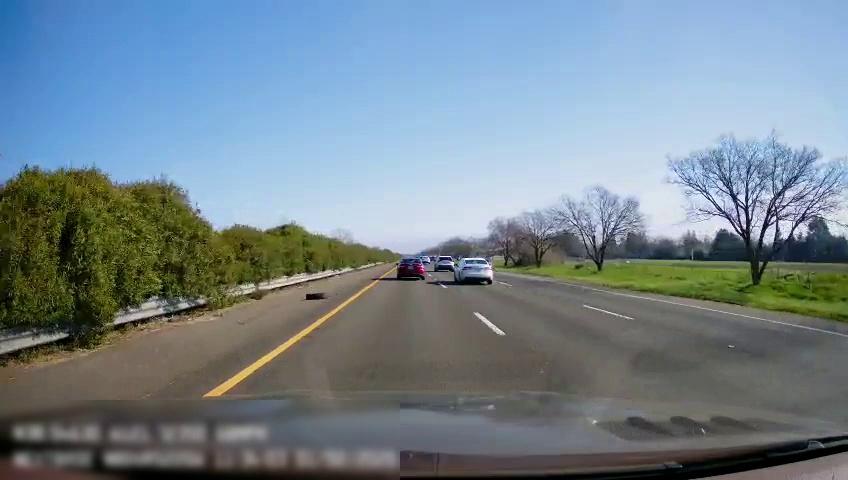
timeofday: Day
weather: Sunny
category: Drivable Space
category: Vehicles | Car
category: Vehicles | Car
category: Vehicles | Car
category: Lanes | Current Lane
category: Lanes | Current Lane
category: Lanes | Alternate Lane
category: Lanes | Alternate Lane